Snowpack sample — Loveland Pass, Silver Plume, Colorado, USA (1/12/25, 11:40 AM MST)
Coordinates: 39.66, -105.88
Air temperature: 7 °F
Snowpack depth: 140 cm
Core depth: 10 cm
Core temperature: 41 °F
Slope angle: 11°, slope face: 30°
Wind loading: high
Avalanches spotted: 2
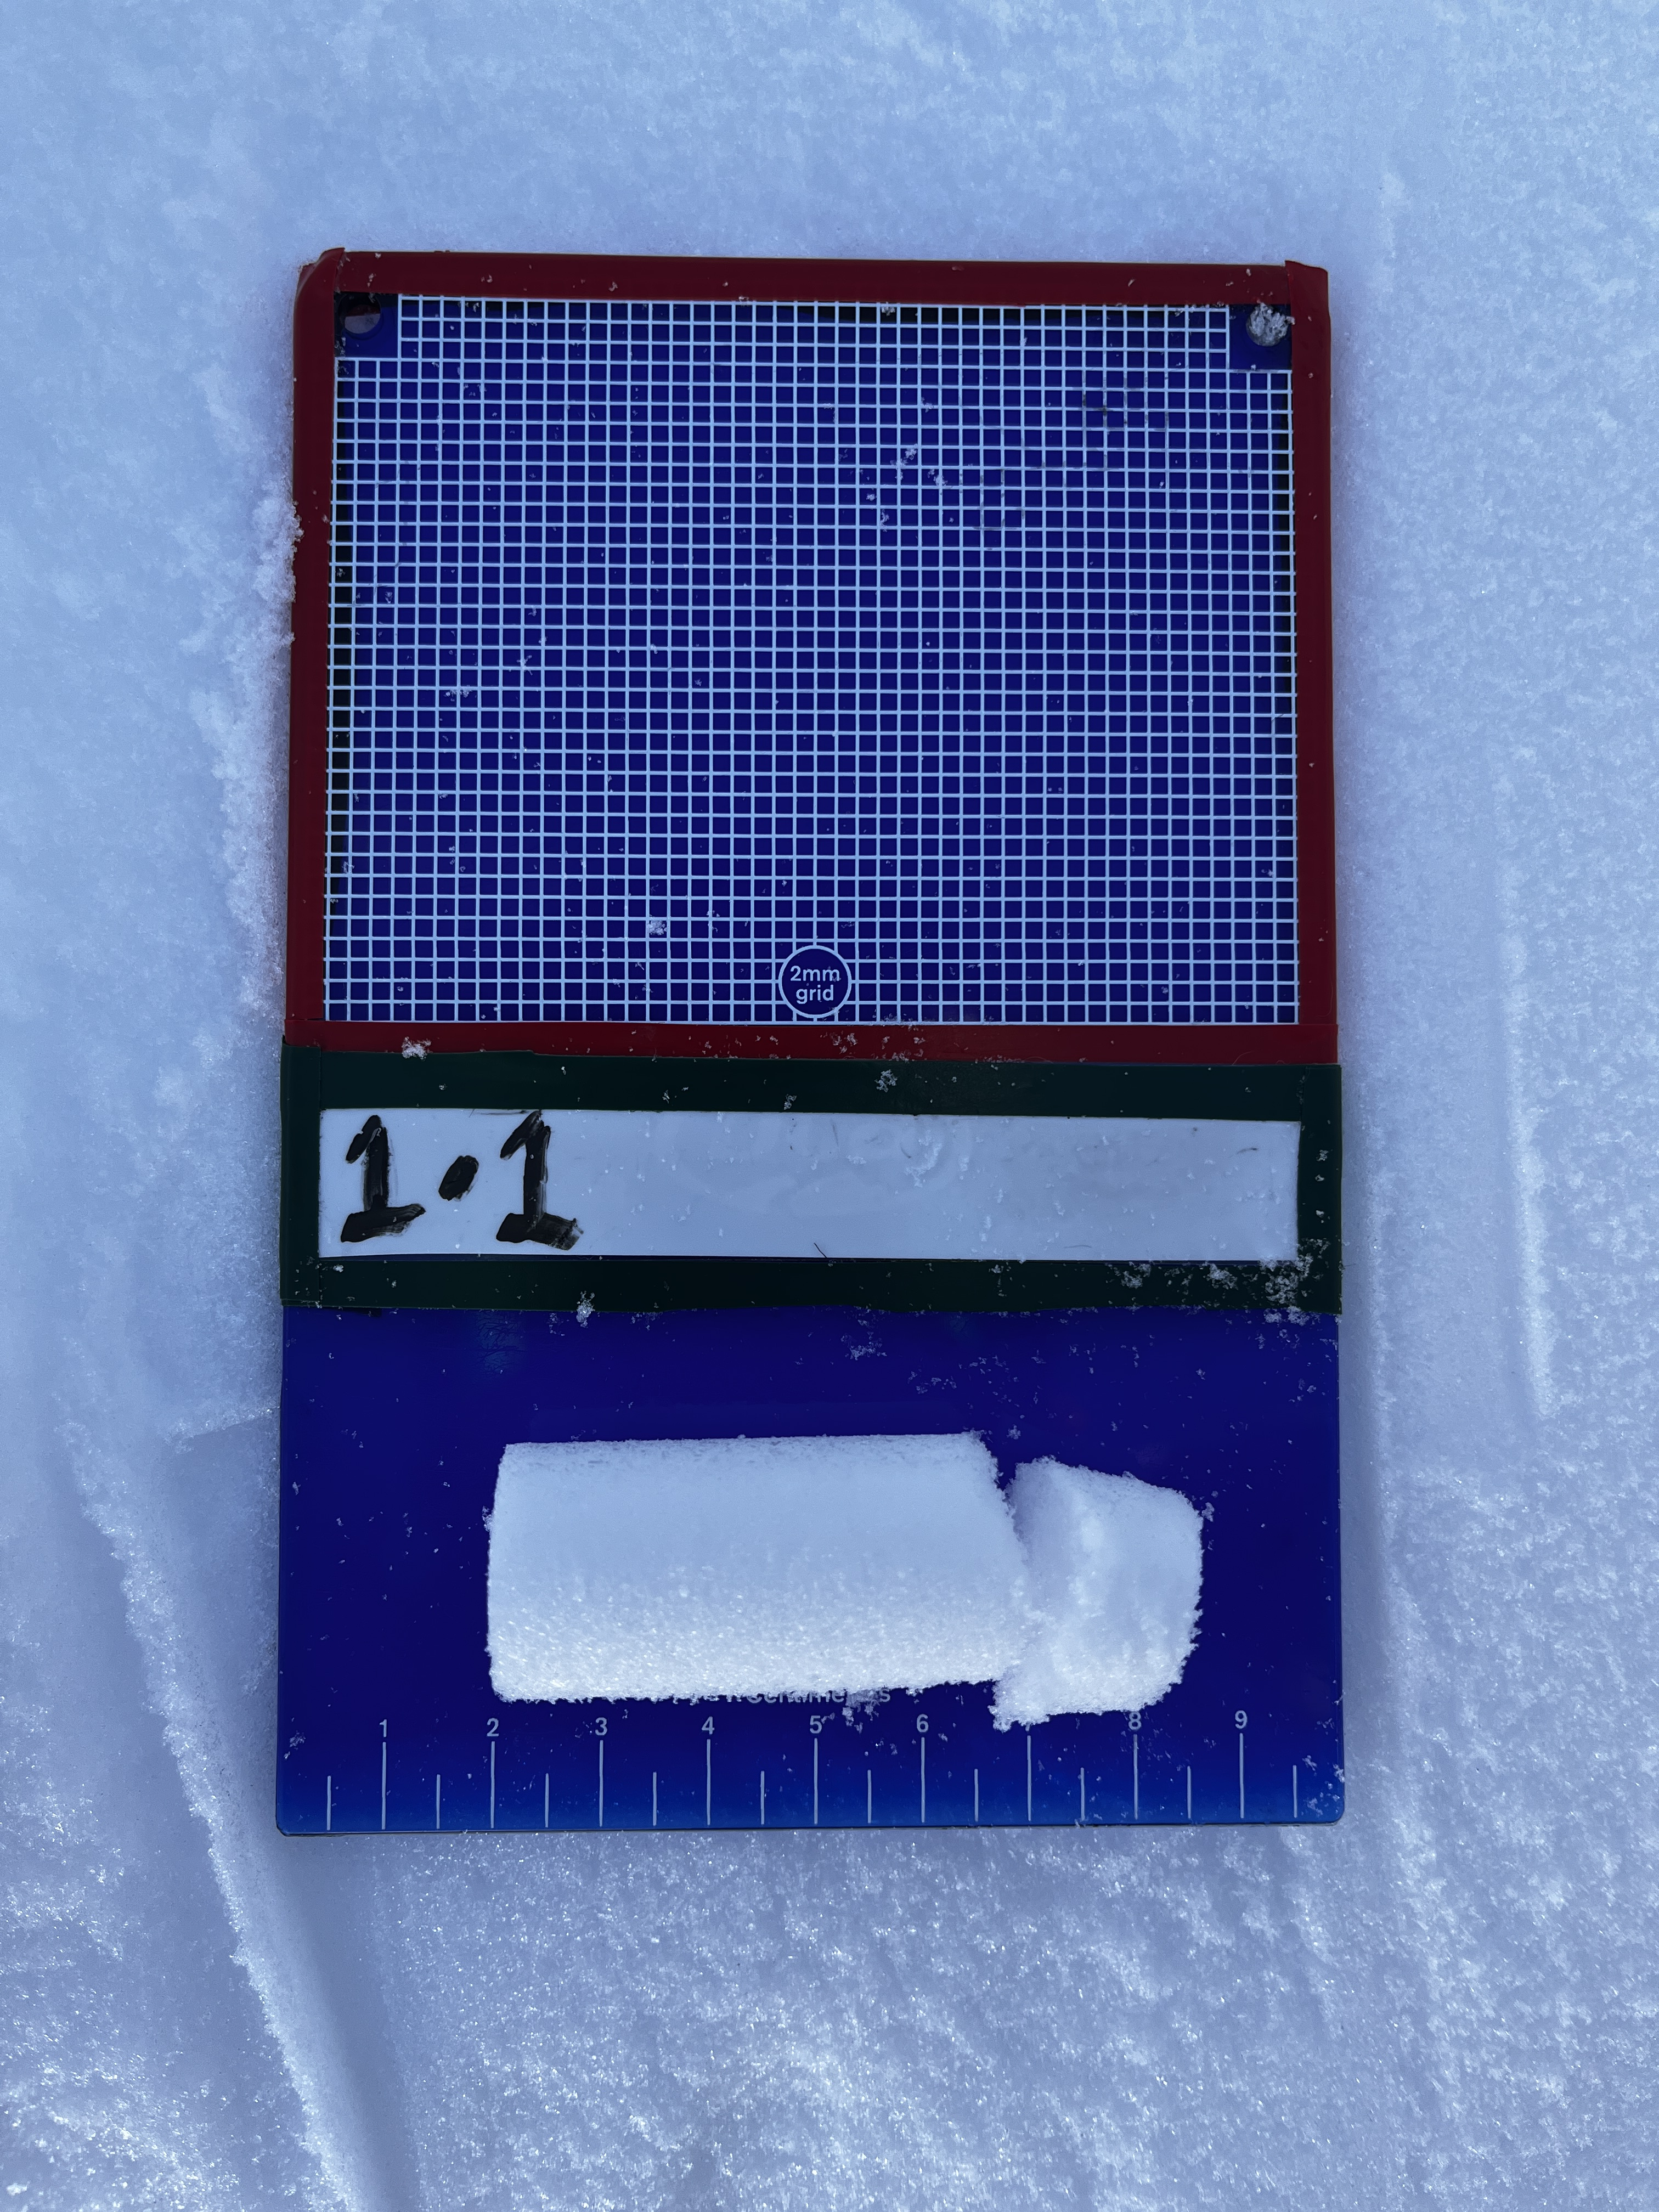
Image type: crystal_card
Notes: Pilot using slightly modified coring method that took too large segment for snow profile picturing, advised not to use in higher level models. Two avalanche on south face nearby, partially cloudy with light snow in the last 24 hours. Lots of wind loading on eastern features.